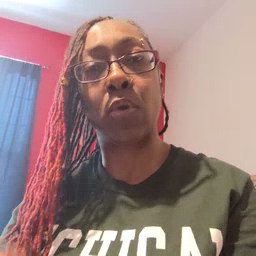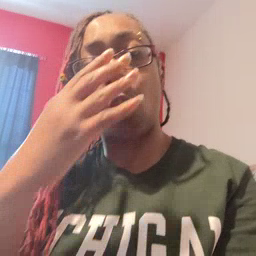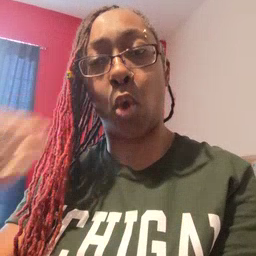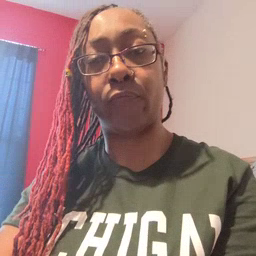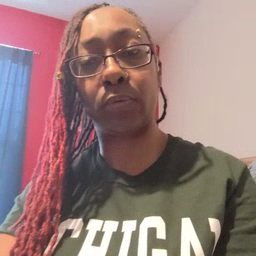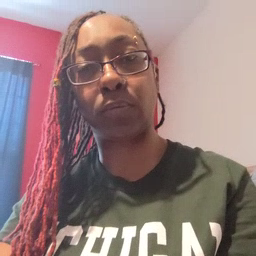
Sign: wolf